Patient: sex F, age 53
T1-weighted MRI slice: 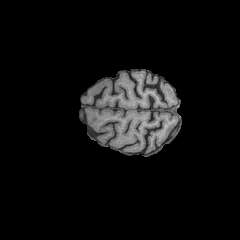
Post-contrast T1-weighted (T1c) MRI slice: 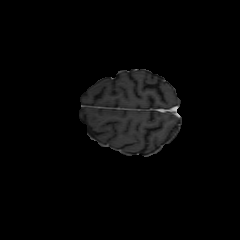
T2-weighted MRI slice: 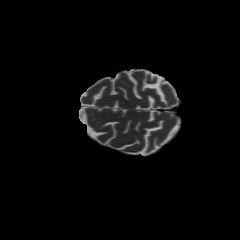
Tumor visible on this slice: no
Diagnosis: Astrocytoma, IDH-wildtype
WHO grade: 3